Question: I am having problems getting the Twitter Tweets and Facebook Likes to be on the same line. Currently, the Facebook Likes is a few pixels lower then the Twitter Tweets. How would I correct this?
I have tried adding a style to Twitter to bump the margin down a few pixels, but that also moved the Facebook down as well. I also tried adding negative margin to Facebook, but that did nothing.
I want to note that I haven't modified the Twitter/Facebook buttons with CSS in any way as all my attempts has failed.
'''
.social {
clear: both;
padding: 10px 36px 20px 36px;
}
<div class="social">
<a class="twitter-share-button" data-url="http://www.google.com/" href="https://twitter.com/share" data-lang="en"></a>
<div class="fb-like" data-href="http://www.google.com/" data-send="false" data-width="90" data-show-faces="false" data-layout="button_count"></div>
</div>
/**** Twitter plugin ****/
<script>!function(d,s,id){var js,fjs=d.getElementsByTagName(s)[0];if(!d.getElementById(id)){js=d.createElement(s);js.id=id;js.src="https://platform.twitter.com/widgets.js";fjs.parentNode.insertBefore(js,fjs);}}(document,"script","twitter-wjs");</script>
/**** Facebook plugin ****/
<script>(function(d, s, id) { var js, fjs = d.getElementsByTagName(s)[0]; if (d.getElementById(id)) return; js = d.createElement(s); js.id = id; js.src = "//connect.facebook.net/en_US/all.js#xfbml=1"; fjs.parentNode.insertBefore(js, fjs); }(document, 'script', 'facebook-jssdk'));</script>
'''
What I have:

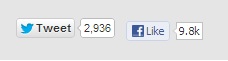
Answer: To fix this, I added 'float:left;' to both the Twitter and Facebook lines of code.